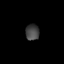
Tissue: lung
Cell type: T cells
Senescence score: 0.1409
Nuclear area (px): 219
Mean DAPI intensity: 67.247